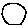
Label: circle